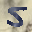
Label: 5